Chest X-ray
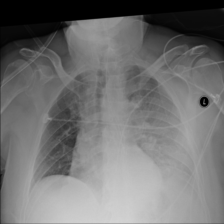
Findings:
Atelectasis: positive
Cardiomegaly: negative
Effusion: positive
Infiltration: positive
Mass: negative
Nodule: negative
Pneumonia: negative
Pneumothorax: negative
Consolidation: negative
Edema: negative
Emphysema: negative
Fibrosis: negative
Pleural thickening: negative
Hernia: negative